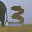
Label: 3